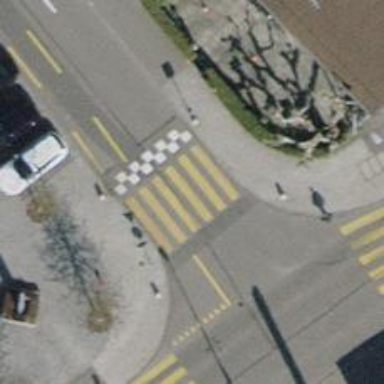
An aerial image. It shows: Uncontrolled zebra crossing on the road.